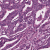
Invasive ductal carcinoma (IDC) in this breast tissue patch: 1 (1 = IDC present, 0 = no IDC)